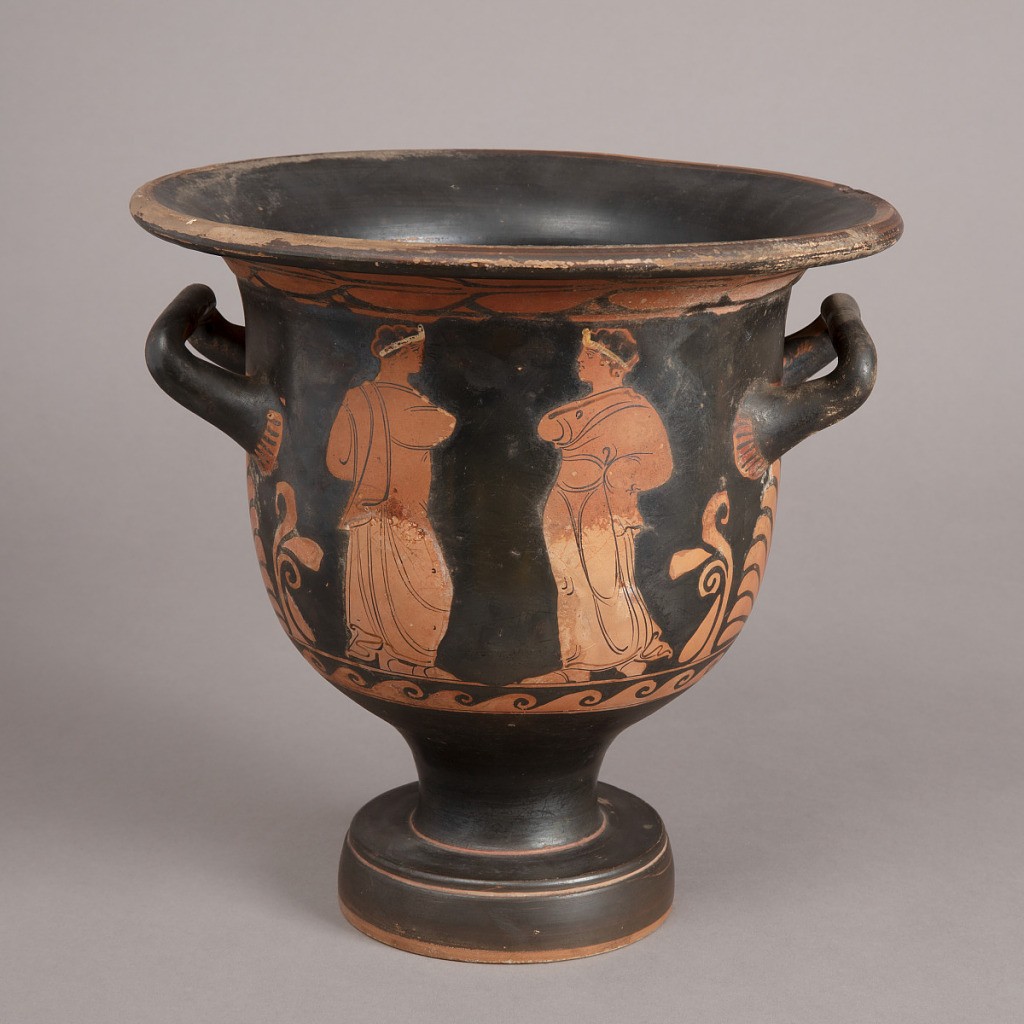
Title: Bell Krater
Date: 350–300 BC
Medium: earthenware
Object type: krater
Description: Bell-shaped body with two up-turned handles, set on a straight high foot. Between bands of  twin leaves (above) and running waves (below), a maenad holding a phiale, and a satyr; on opposite side, two draped youths; large anthemion under each handle. Red figures on black ground; small white highlights in details. Inner surface black.